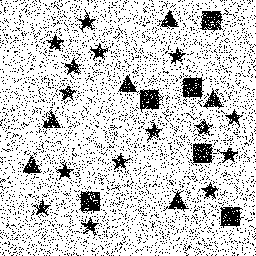
Squares: 6
Triangles: 6
Stars: 15
Total shapes: 27